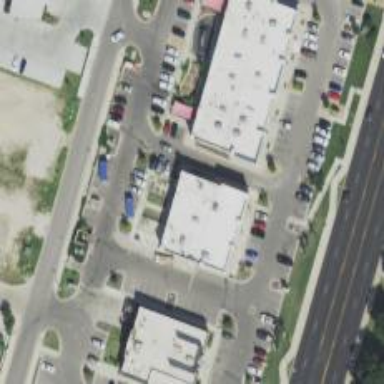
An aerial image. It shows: Retail area.